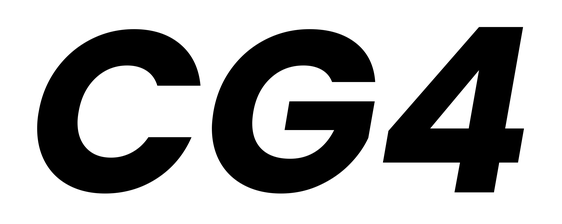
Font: Poppins-BoldItalic